Chest X-ray:
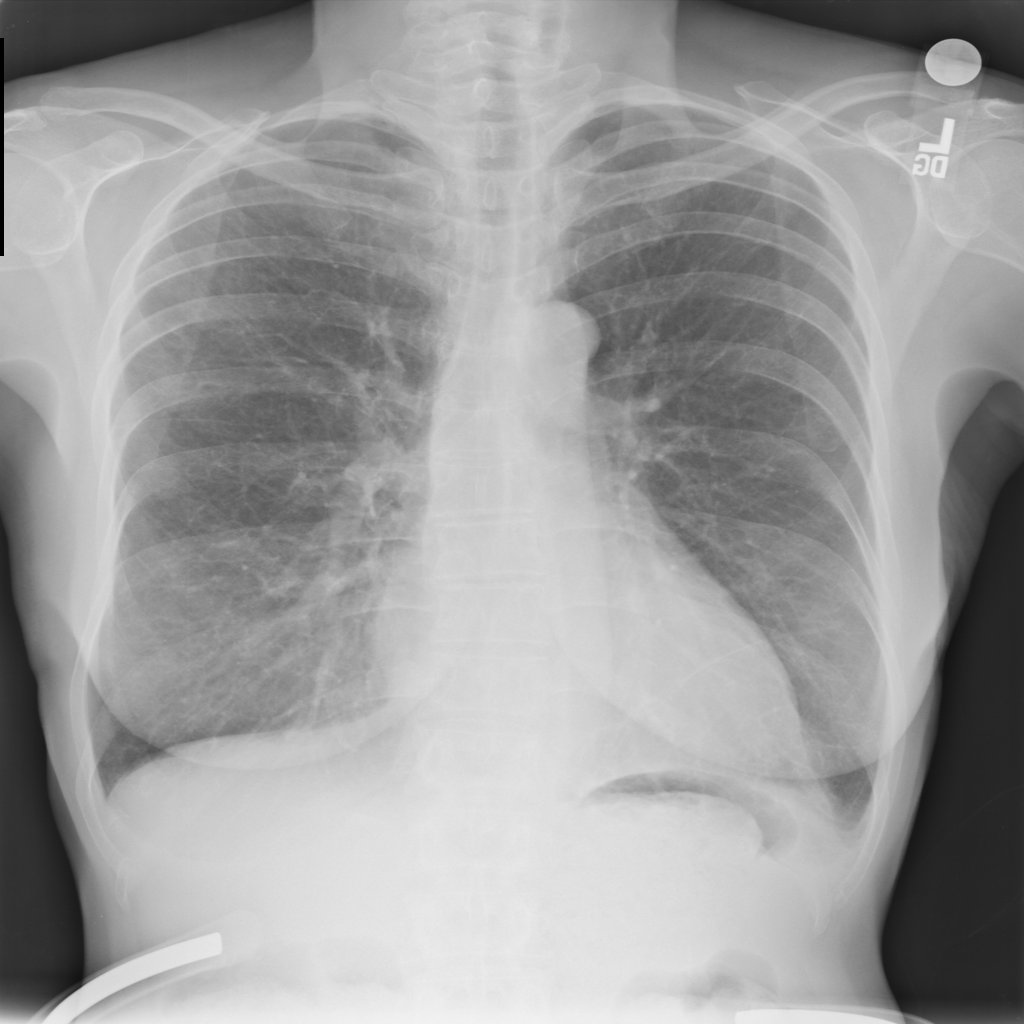
No abnormal finding: yes